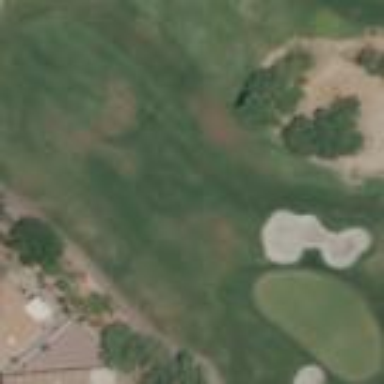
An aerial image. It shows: Grassy fairway on golf course.